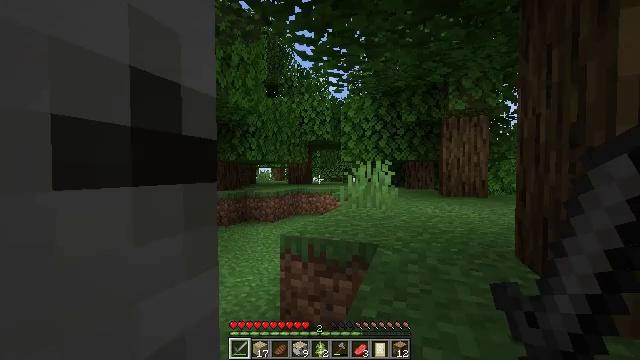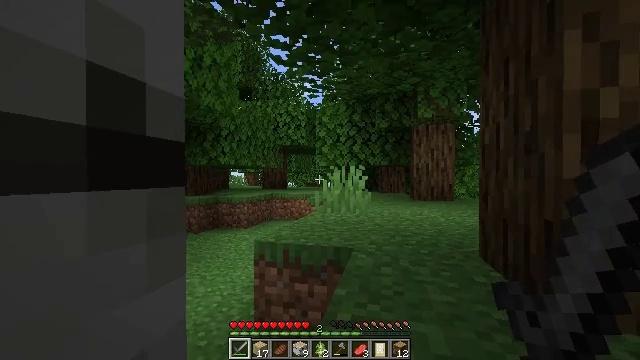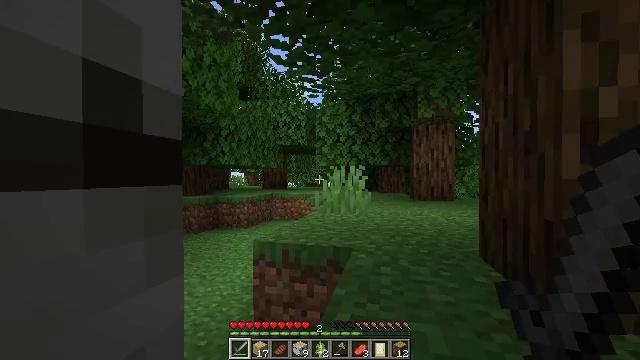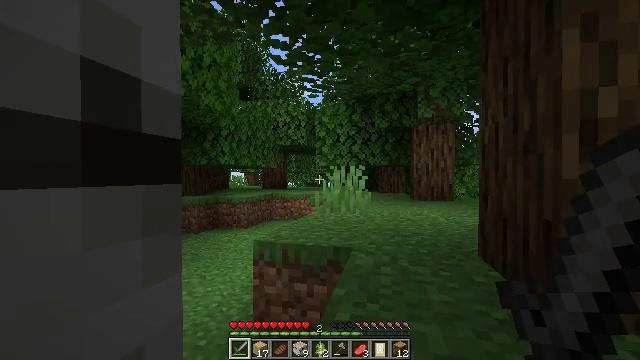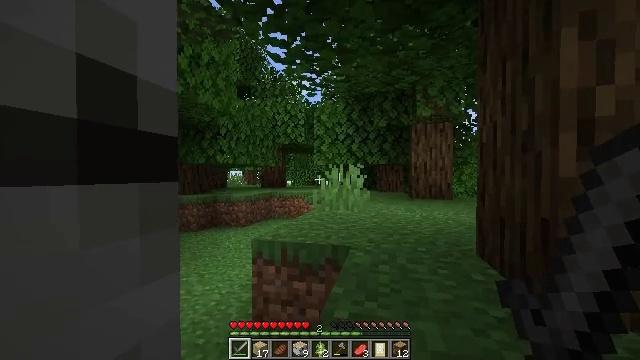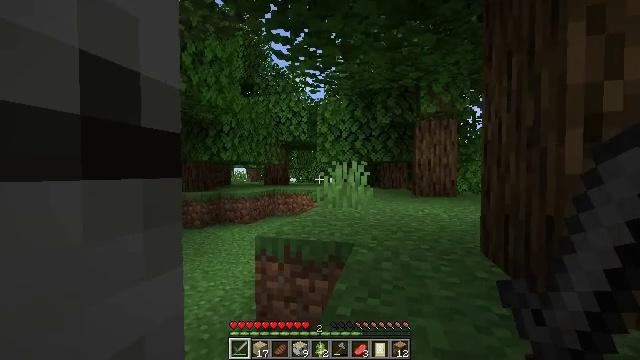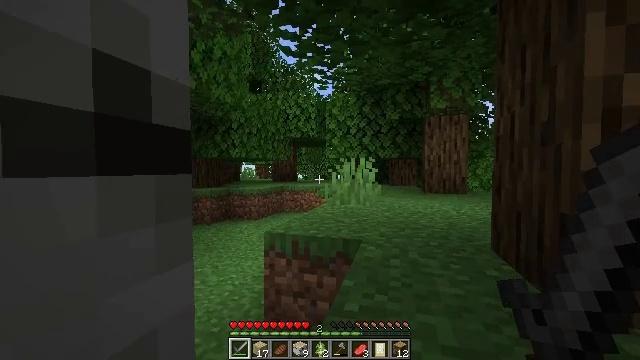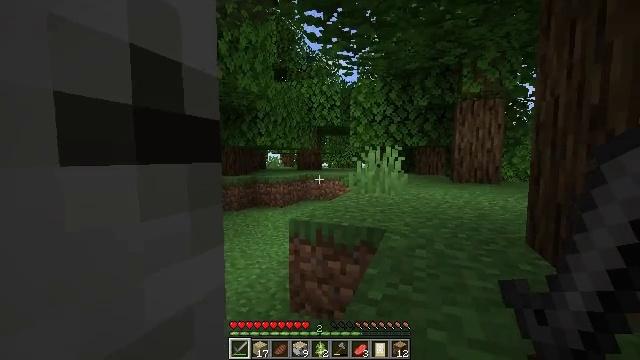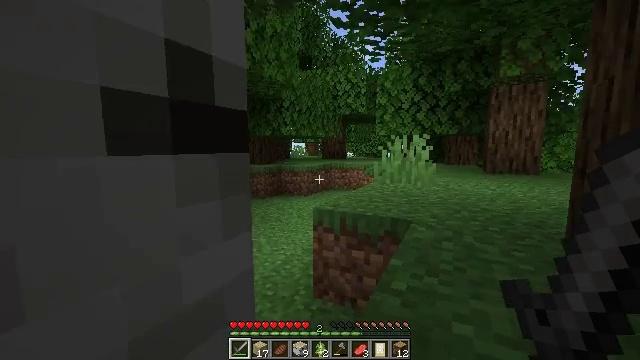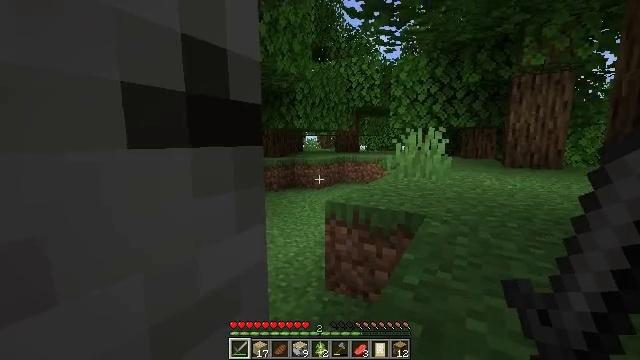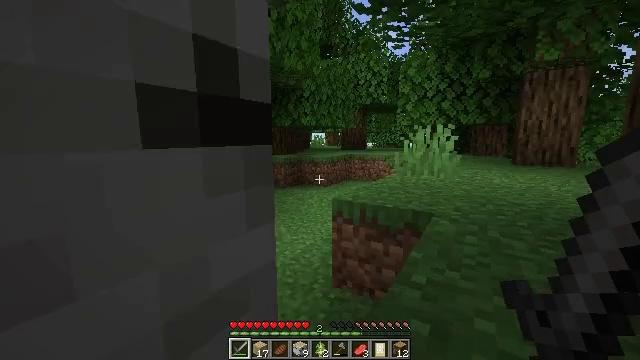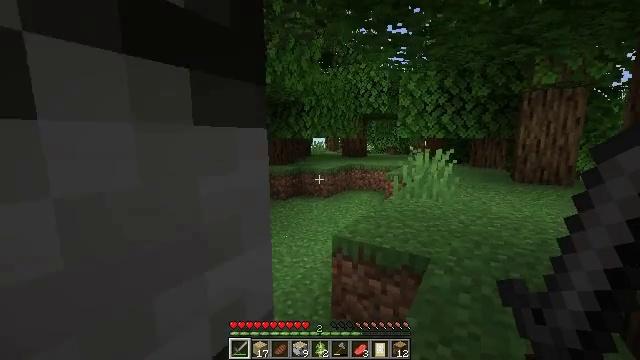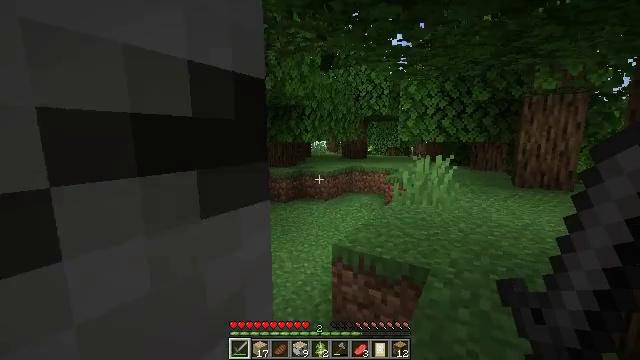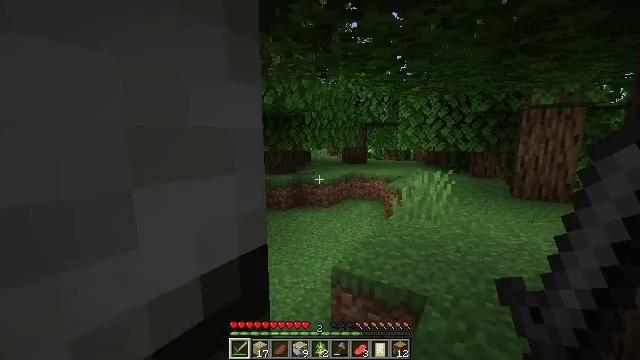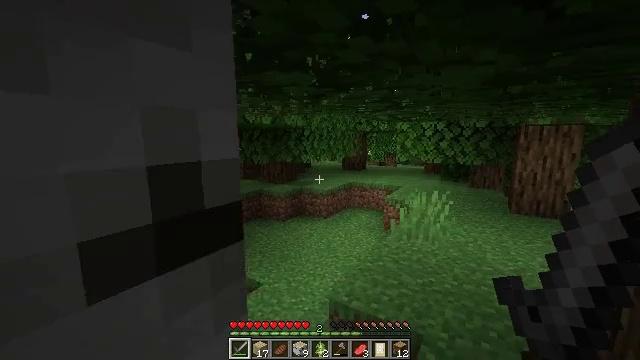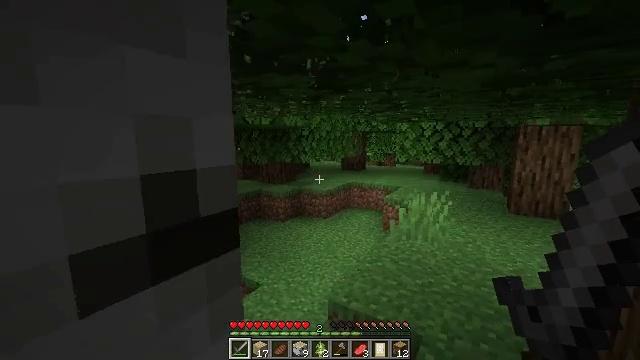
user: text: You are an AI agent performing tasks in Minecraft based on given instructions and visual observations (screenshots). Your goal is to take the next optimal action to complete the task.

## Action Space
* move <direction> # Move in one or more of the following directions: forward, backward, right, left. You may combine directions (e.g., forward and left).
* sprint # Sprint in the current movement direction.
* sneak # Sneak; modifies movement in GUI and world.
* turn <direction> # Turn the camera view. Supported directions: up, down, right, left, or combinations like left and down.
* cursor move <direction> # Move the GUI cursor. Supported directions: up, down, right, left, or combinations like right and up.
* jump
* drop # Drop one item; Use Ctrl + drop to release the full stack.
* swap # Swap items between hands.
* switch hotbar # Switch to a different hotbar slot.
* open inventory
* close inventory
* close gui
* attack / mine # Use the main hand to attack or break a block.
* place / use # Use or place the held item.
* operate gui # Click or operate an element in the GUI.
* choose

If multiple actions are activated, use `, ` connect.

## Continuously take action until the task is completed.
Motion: motion action
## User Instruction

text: Break the white bed to relocate it.
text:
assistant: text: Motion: move forward, sprint, turn right and up
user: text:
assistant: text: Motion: move forward, sprint
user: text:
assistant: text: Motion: move forward, sprint
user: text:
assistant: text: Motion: move forward, sprint
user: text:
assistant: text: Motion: move forward, sprint
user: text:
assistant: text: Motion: move forward, sprint, turn left
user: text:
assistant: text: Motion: move forward, sprint, turn left and down
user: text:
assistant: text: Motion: move forward, sprint, turn left and down
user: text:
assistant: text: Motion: move forward, sprint, turn left and down
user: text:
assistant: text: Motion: move forward, sprint, turn left
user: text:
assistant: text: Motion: move forward, sprint, jump
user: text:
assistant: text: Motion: move forward, sprint, jump
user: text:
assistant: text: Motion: move forward, sprint, jump
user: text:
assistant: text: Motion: move forward, sprint, jump
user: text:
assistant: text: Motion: move forward, sprint
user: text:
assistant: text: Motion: move forward, sprint
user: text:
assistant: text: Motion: move forward, sprint
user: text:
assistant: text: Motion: move forward, sprint
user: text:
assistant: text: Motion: move forward, sprint
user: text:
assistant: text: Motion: move forward, sprint
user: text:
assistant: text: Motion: move forward, sprint
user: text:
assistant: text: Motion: move forward, sprint
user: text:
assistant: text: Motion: move forward, sprint
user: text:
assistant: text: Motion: move forward, sprint
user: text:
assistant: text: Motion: move forward, sprint, turn left
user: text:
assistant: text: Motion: move forward, sprint, turn left
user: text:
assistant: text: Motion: move forward, sprint, turn left
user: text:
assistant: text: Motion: move forward, sprint
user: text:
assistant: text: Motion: move forward, sprint
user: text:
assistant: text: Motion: move forward, sprint